Brain MRI, t2w sequence, axial 2D slice.
Patient: age 38, sex F, weight 78 kg, height 1.78 m
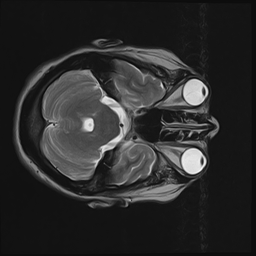